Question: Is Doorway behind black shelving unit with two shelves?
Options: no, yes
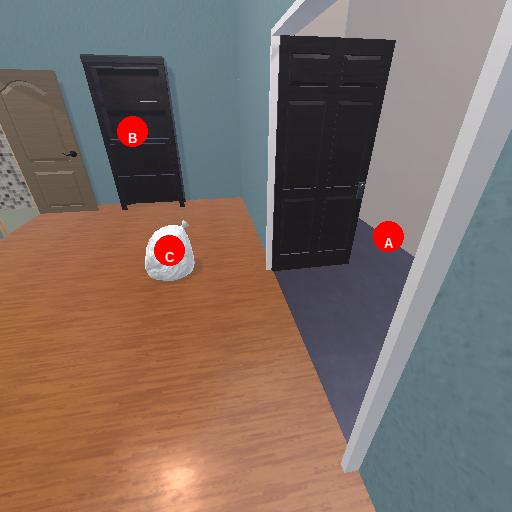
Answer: no